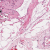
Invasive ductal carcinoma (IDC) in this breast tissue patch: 0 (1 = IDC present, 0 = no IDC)